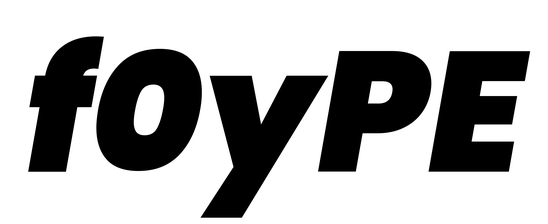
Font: Poppins-BlackItalic